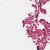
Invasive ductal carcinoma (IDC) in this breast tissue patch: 0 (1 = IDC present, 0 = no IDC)